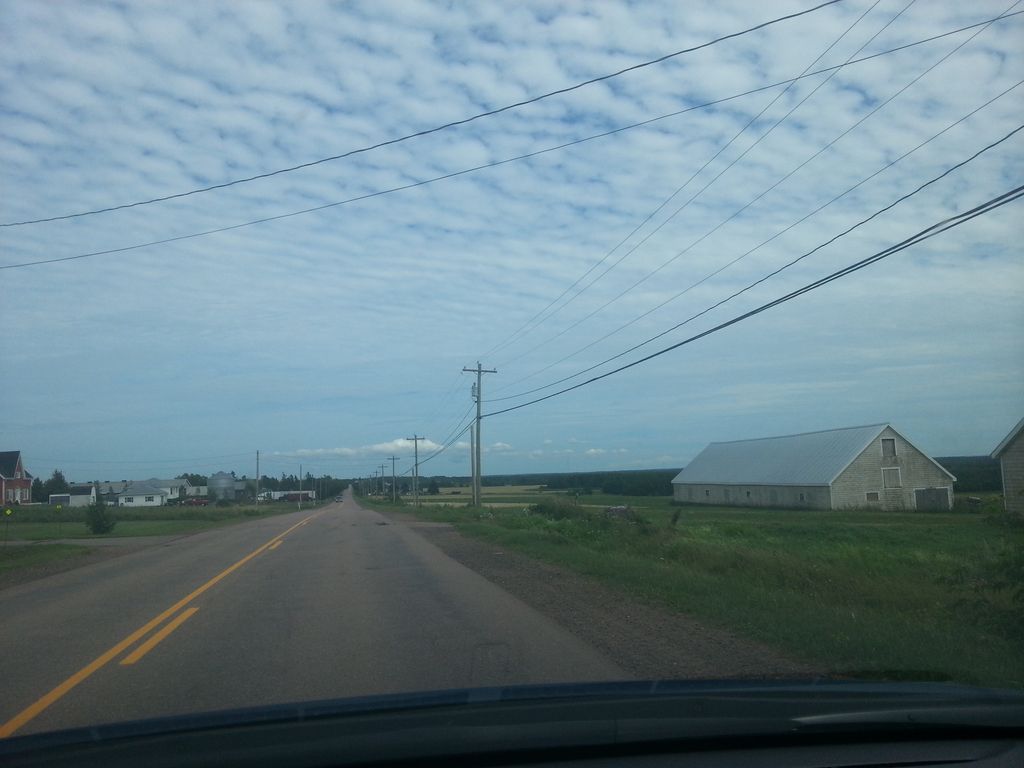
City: charlottetown